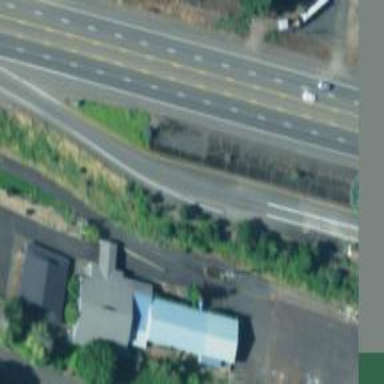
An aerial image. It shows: Asphalt trunk link road.